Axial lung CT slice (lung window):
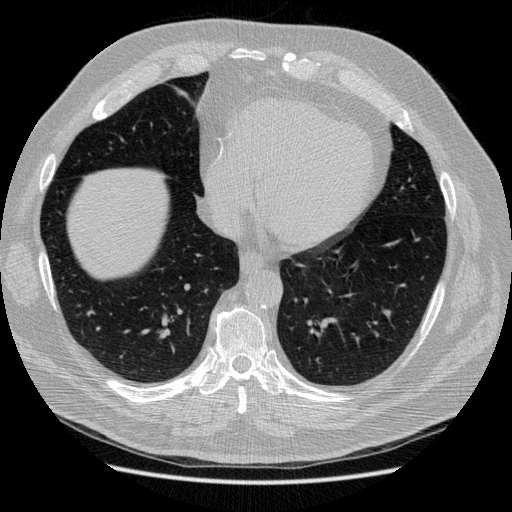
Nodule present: no